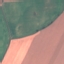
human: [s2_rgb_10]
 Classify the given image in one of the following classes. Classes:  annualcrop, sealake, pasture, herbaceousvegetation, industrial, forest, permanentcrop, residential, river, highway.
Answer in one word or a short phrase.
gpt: AnnualCrop